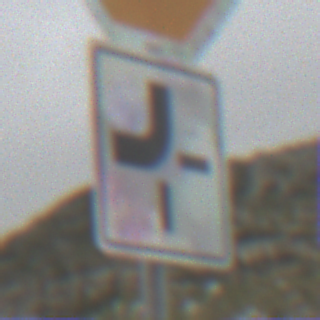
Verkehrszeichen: VerlaufVorfahrtsstrasse2
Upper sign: Stop
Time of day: Midday
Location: Outdoor (Nature)
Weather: Overcast
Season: NotSpecified
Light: Natural